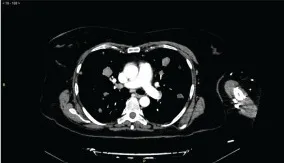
(A-C) Panel of radiological imaging concerning basal condition (June 2020) and presence of lung metastases.
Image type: radiology (ct)